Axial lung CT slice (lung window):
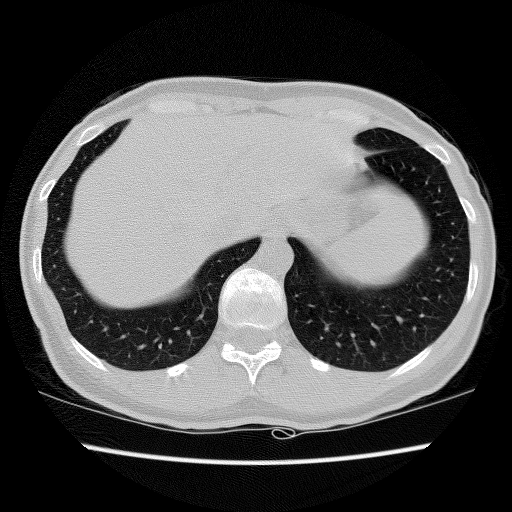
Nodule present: no